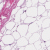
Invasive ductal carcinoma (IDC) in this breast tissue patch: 0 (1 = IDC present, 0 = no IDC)